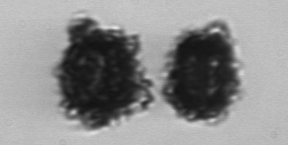
Label: Thalassiosira_TAG_external_detritus